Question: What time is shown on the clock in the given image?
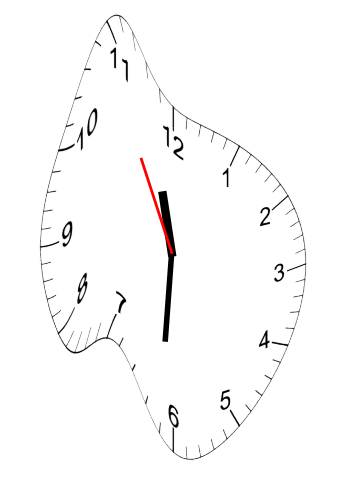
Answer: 11:30:55